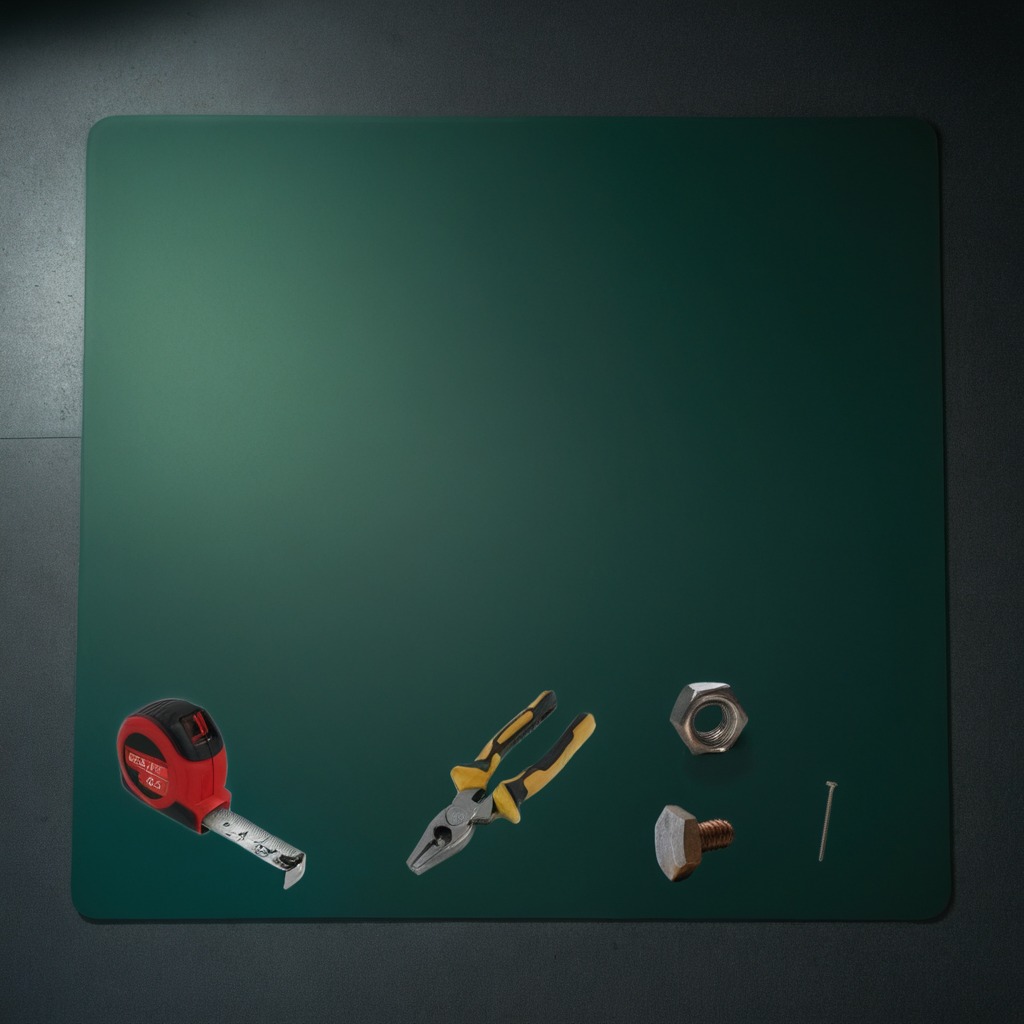
A measuring tape, a metal machine screw, an iron nail, pliers, and a metal nut are lying on the clean granite tabletop.